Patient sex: M
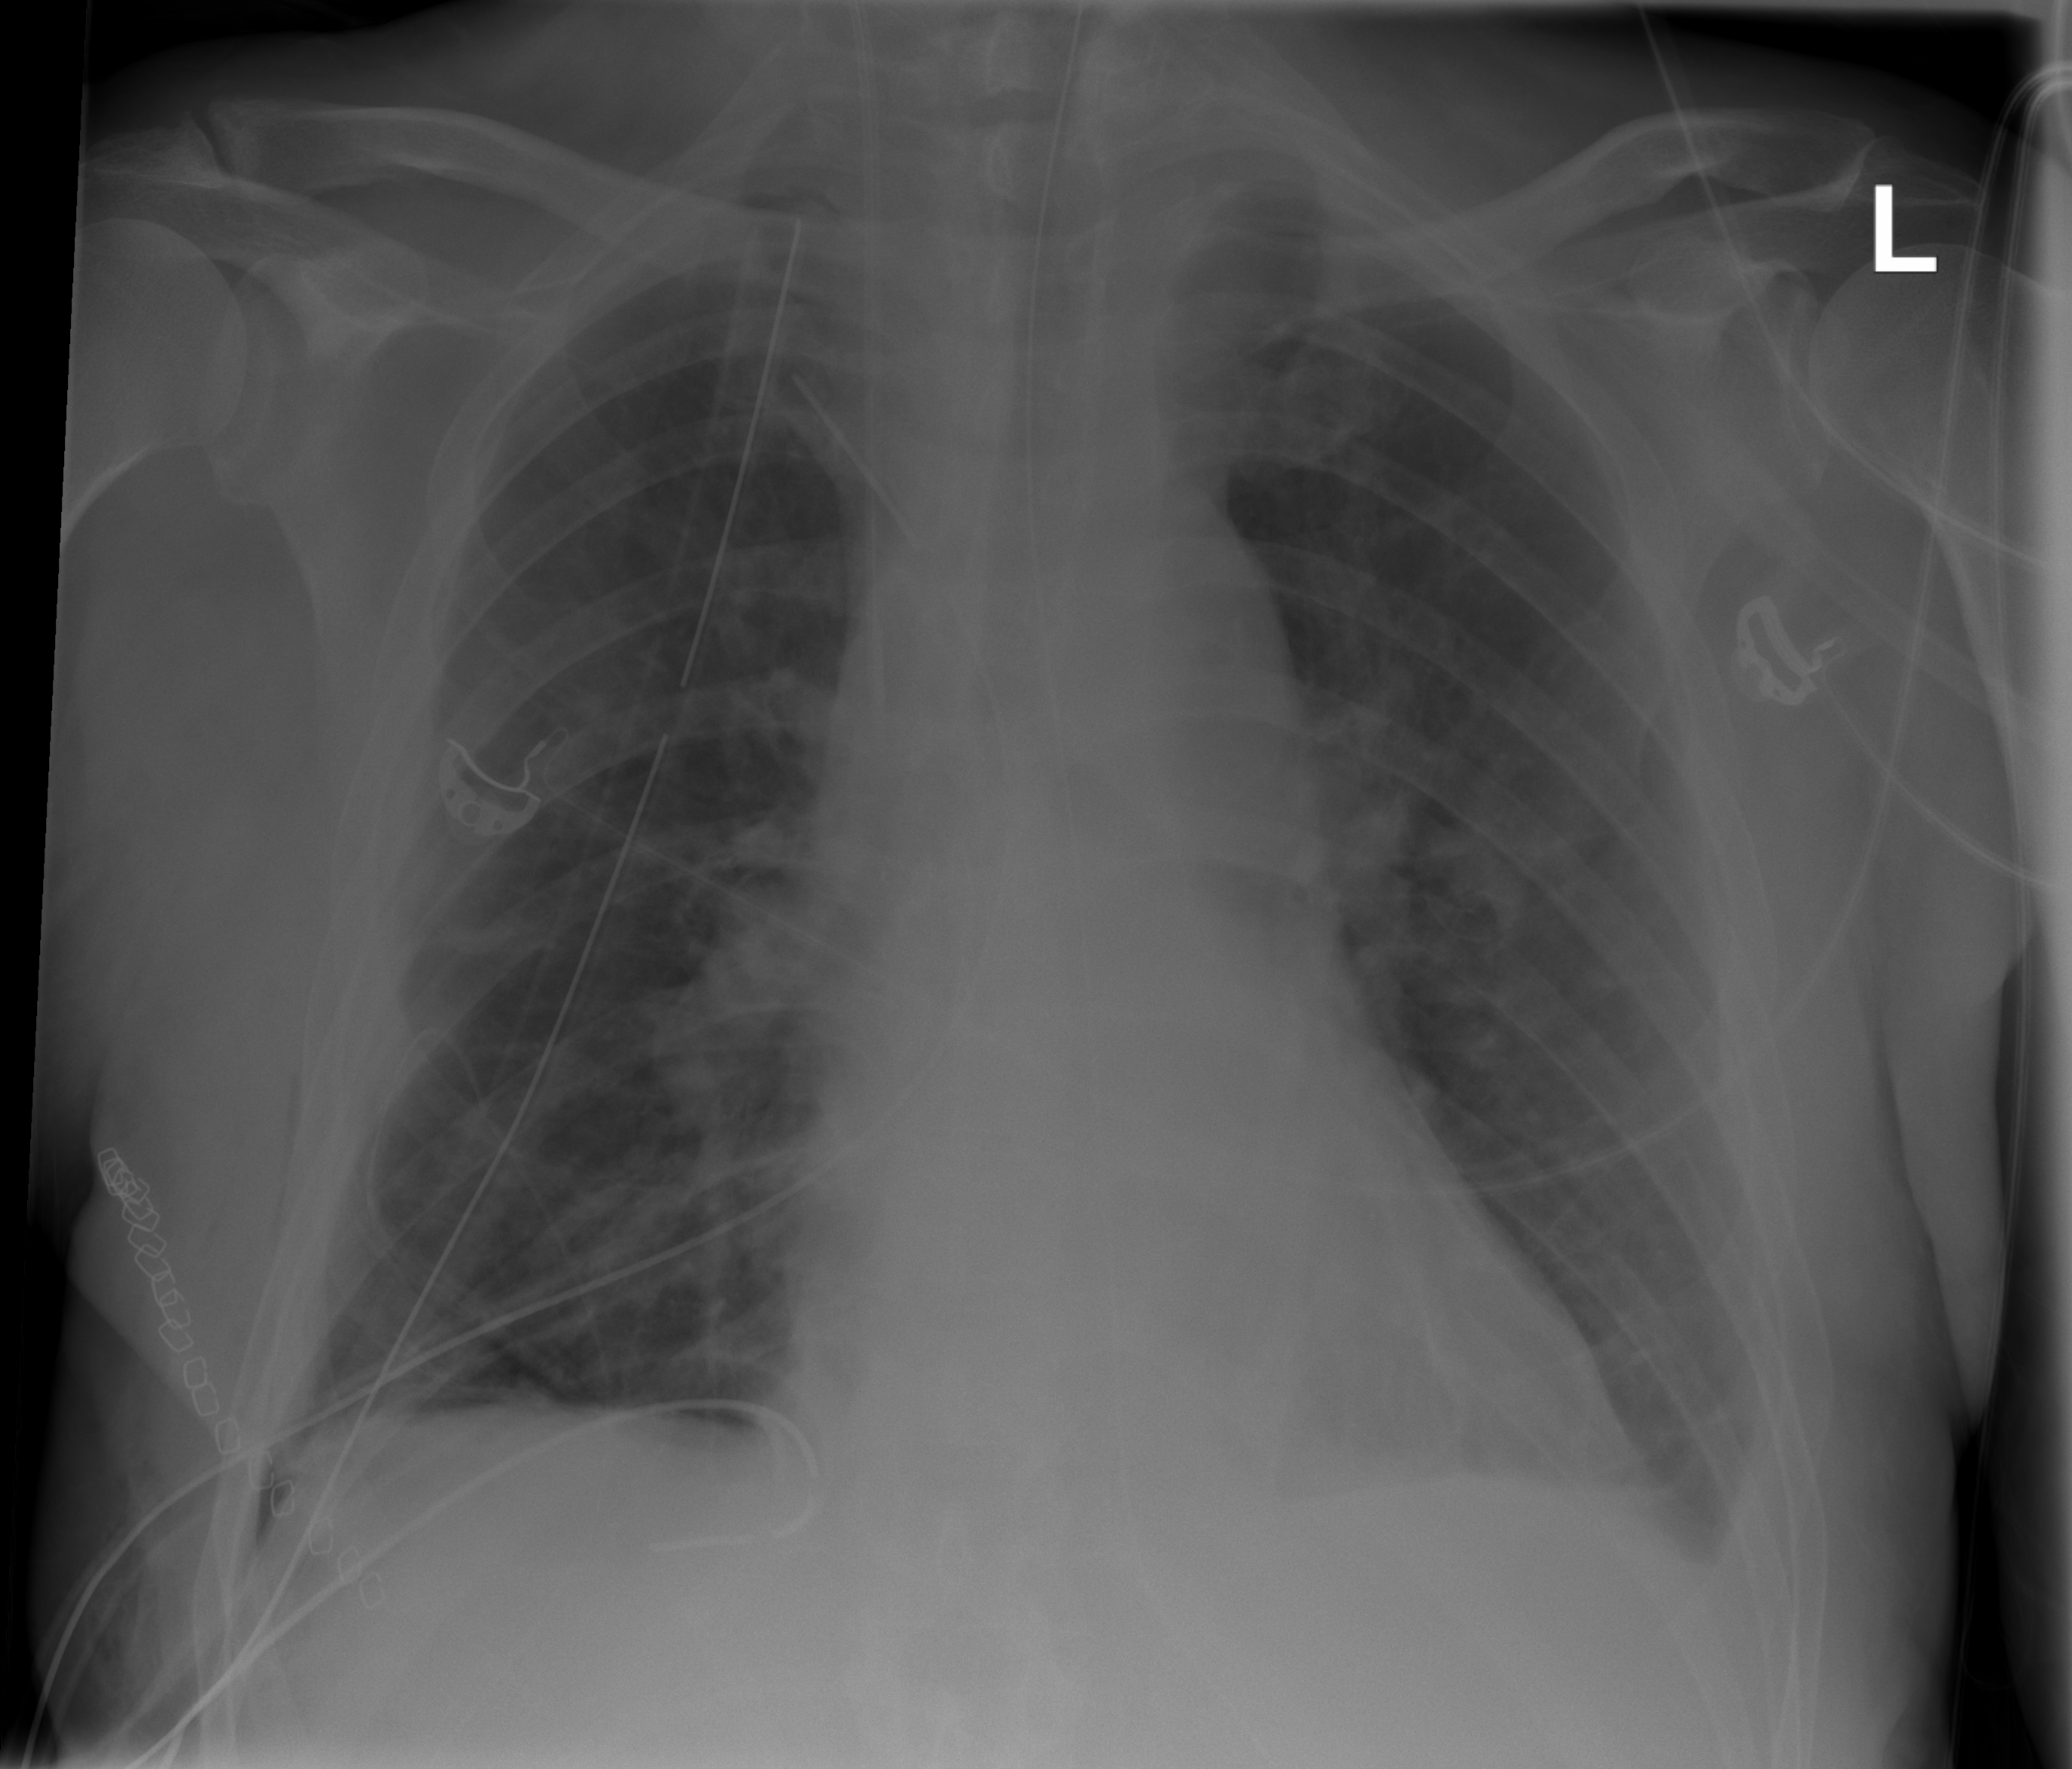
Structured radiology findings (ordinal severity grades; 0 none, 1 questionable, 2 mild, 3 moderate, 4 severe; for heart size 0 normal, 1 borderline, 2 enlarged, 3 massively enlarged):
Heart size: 0
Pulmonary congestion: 0
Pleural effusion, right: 1
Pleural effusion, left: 1
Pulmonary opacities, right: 0
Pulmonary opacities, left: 0
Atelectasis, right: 2
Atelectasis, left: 0